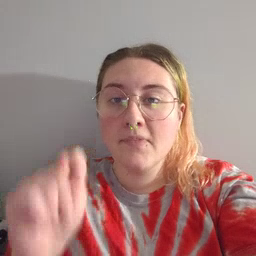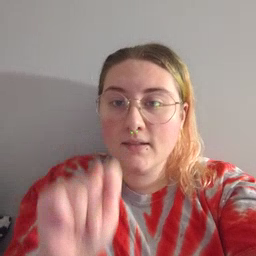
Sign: potty